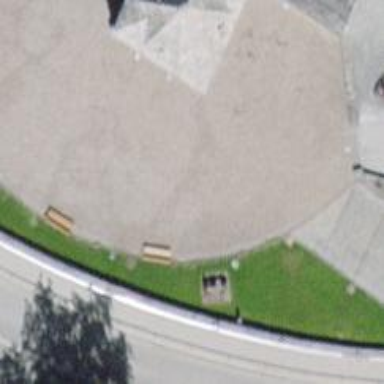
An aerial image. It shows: Brown bench in the vicinity.